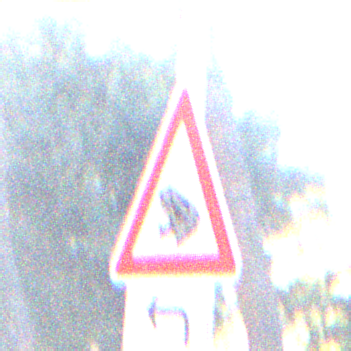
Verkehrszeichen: AmphibienwanderungRechts
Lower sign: RichtungsangabeDurchPfeile2
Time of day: MorningAfternoon
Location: Outdoor (Suburban)
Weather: Clear
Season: NotSpecified
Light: Natural